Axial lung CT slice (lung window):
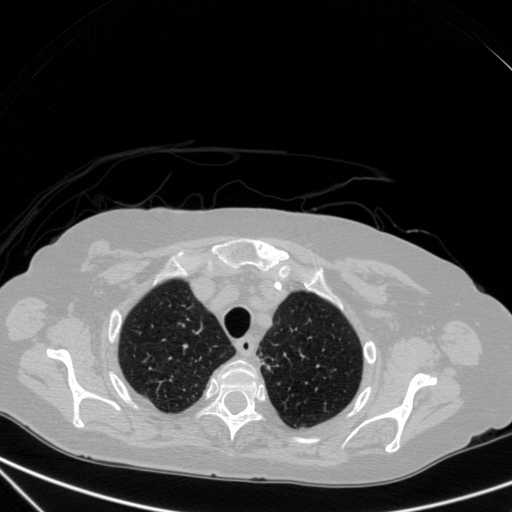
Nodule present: no